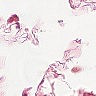
Metastatic tissue present: no